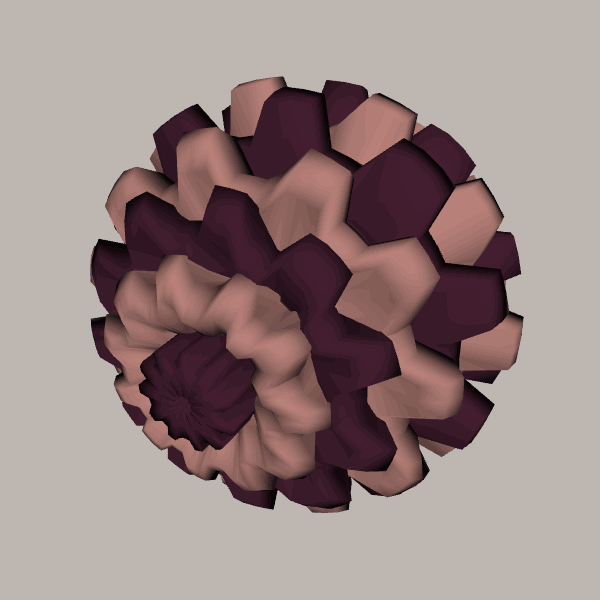
Background: light